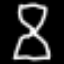
Label: hourglass